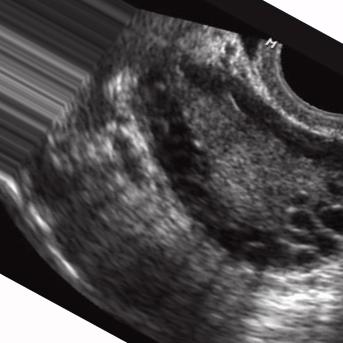
Label: infected